Question: I'm trying to send a class over sockets, and this all works fine. However, one of the variables gets messed up for no apparent reason. Let me explain further.
The code I'm using is the following (For the Client socket, where the GSon gets created):
'''
while(!someQueueVariable.isEmpty()){
QueryHolder h = this.someQueueVariable.poll();
Gson g = new Gson();
String send = g.toJson(h);
out.println(send);
}
'''
QueryHolder is a simple class that contains two 'Strings' and an 'Object[]'.
I tried Netbeans' built-in Debugger, and these variables were present:

The ones highlighted in blue are the ones you should look at. As you can see, there first was a Timestamp object with the value of '2013-02-18 15:49:36.415', which got turned into 'Feb 18, 2013 3:49:36PM'. Am I doing something wrong here? Is it a bug in GSon?
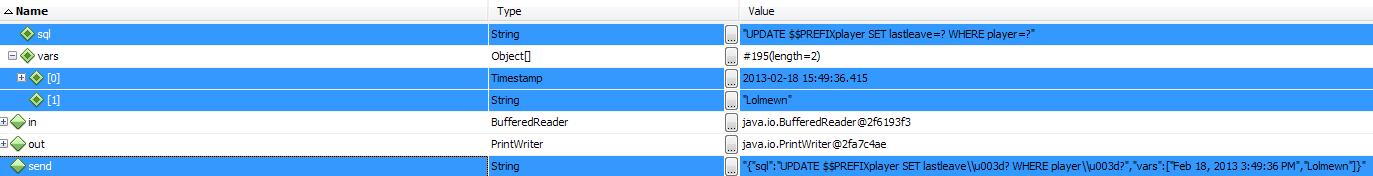
Answer: The <URL> which is to output/format it in the format for your locale.
If you look at the <URL>' method that was created specifically for your issue - it no longer requires a custom serializer. You just need to provide the pattern you want in your JSON:
'''
public static void main(String[] args)
{
Timestamp t = new Timestamp(System.currentTimeMillis());
System.out.println(t);
System.out.println(t.toLocaleString());
String json = new Gson().toJson(t);
System.out.println(json);
json = new GsonBuilder()
.setDateFormat("yyyy-MM-dd hh:mm:ss.S")
.create()
.toJson(t);
System.out.println(json);
}
'''
Output (As of right now, obviously):
> 2013-02-18 11:32:21.825
Feb 18, 2013 11:32:21 AM
"Feb 18, 2013 11:32:21 AM"
"2013-02-18 11:32:21.825"